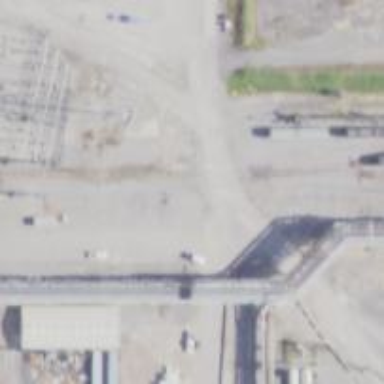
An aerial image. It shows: Railway yard used for servicing trains.